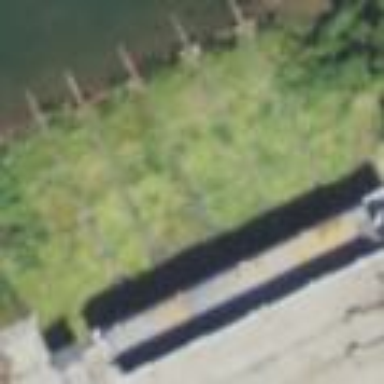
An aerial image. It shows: Boatyard located near waterway.